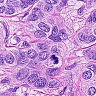
Metastatic tissue present: yes